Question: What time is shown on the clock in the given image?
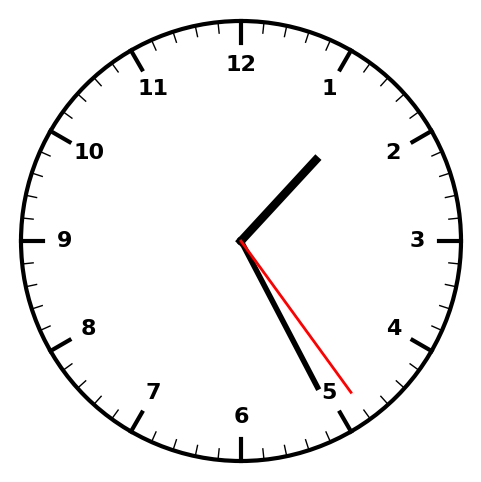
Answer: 01:25:24